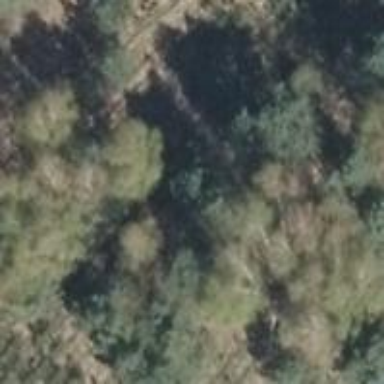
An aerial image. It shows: Semi-deciduous broadleaved scrub in natural setting.